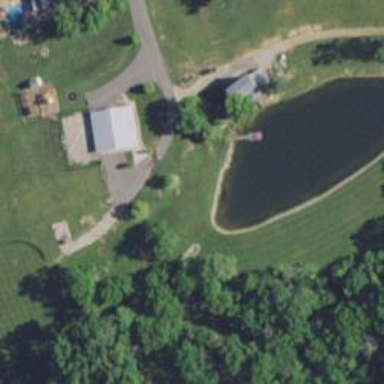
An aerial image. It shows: Pond with natural water.